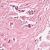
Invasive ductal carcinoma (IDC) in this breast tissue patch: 1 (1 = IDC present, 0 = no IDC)